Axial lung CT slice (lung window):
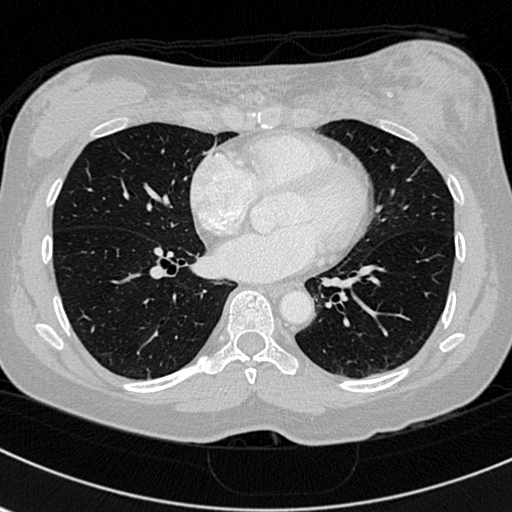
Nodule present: no